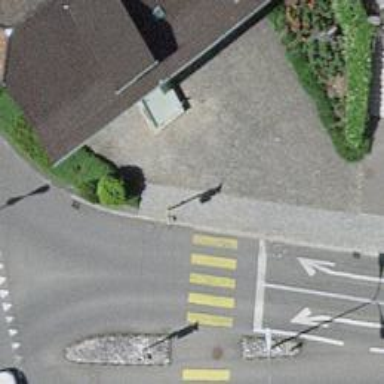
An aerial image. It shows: Cobblestone footway.